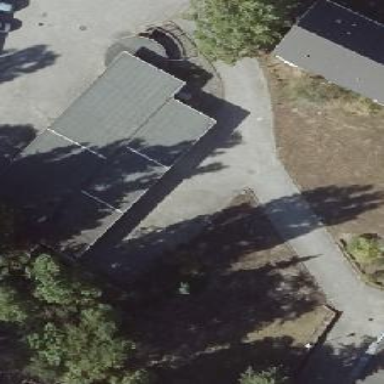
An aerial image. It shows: Group of garages.